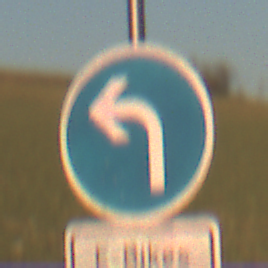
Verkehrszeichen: VorgeschriebeneFahrtrichtungLinks
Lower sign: BesondereFahrzeugeUndTransportgueter13
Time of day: SunriseSunset
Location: Outdoor (Nature)
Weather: PartlyCloudy
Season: NotSpecified
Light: Natural